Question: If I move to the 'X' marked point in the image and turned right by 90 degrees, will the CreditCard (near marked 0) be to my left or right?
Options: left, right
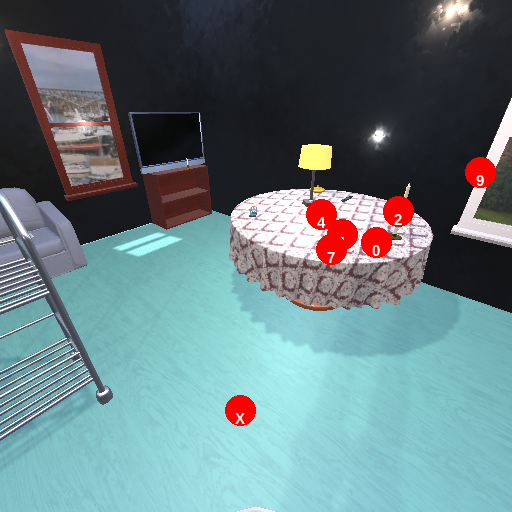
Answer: left